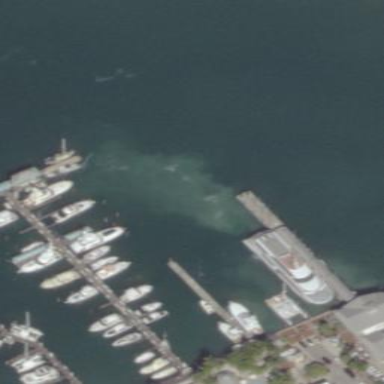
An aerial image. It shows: Marina area with petrol/gasoline fuel available.